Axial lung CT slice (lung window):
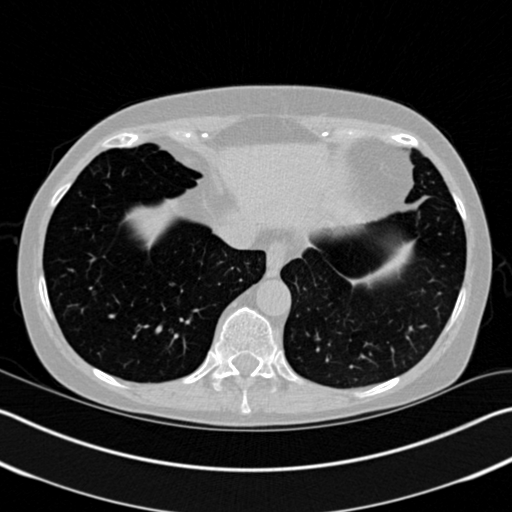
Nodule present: no